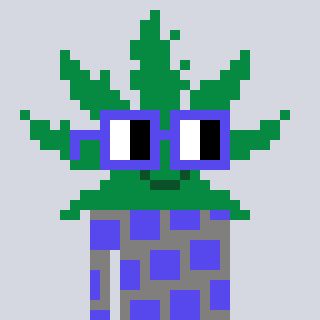
a pixel art character with square blue glasses, a weed-shaped head and a bluegrey-colored body on a cool background